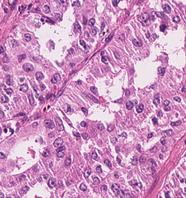
Tumor epithelial tissue: yes
Tumor-associated stroma tissue: yes
Normal tissue: no